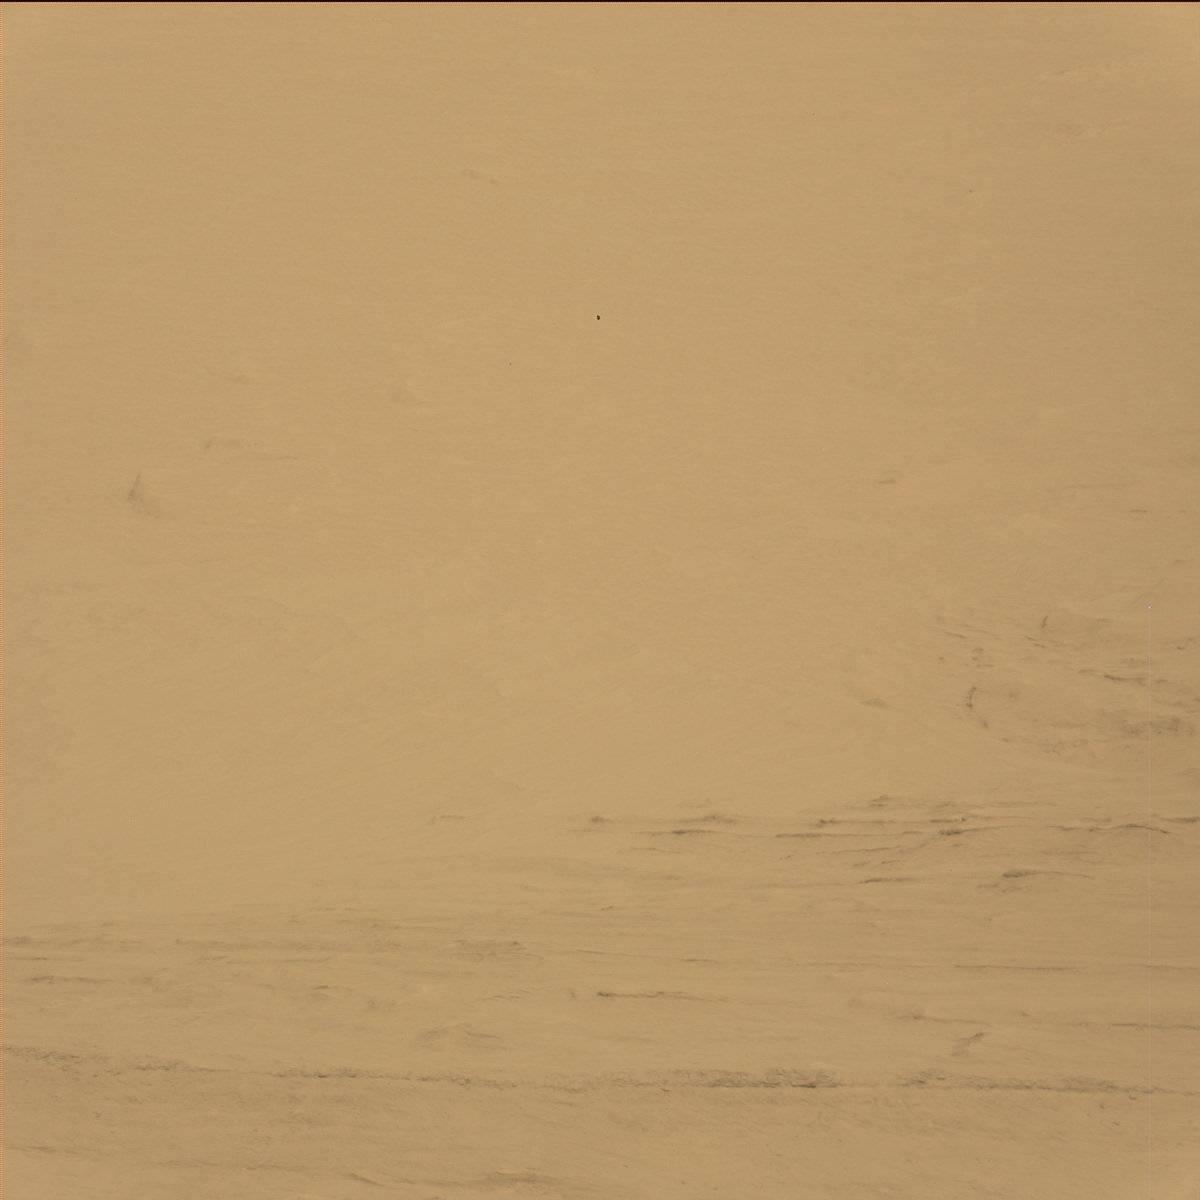
Terrain classes present: Ridge